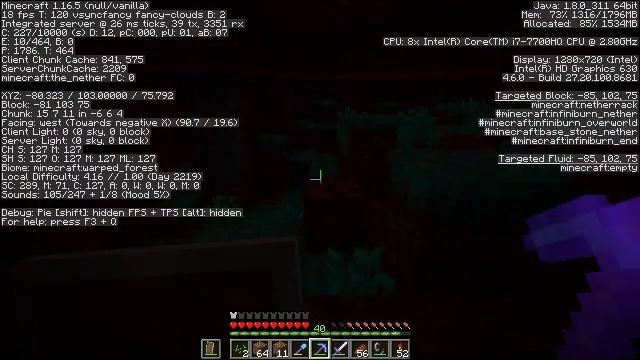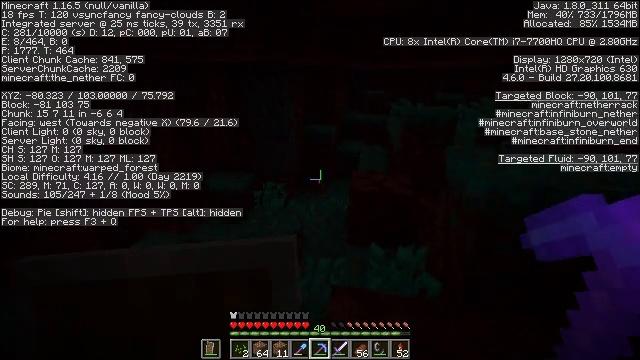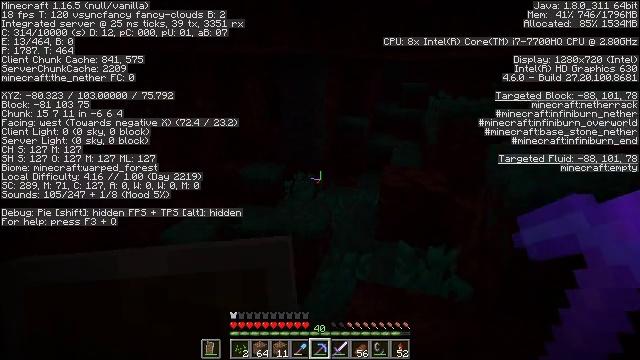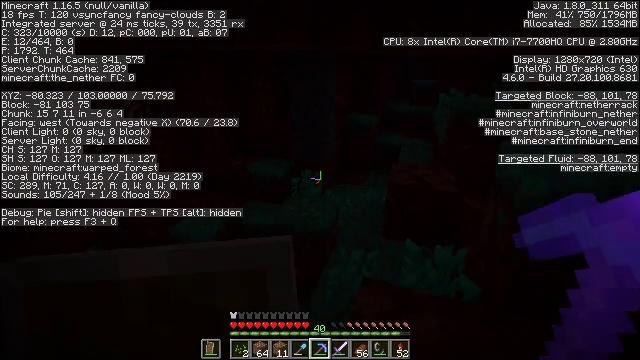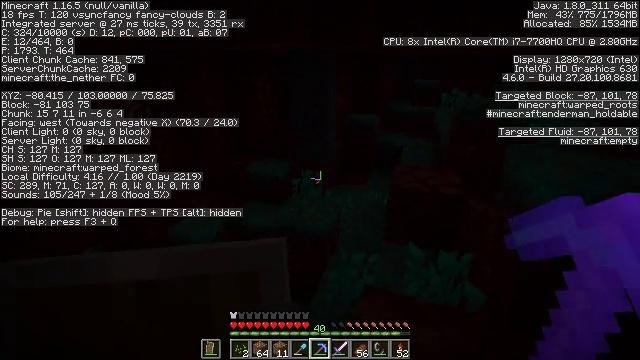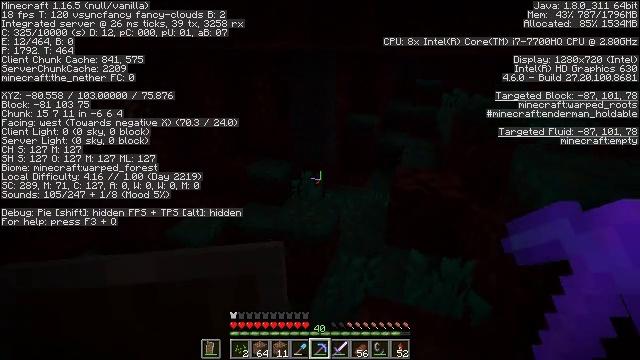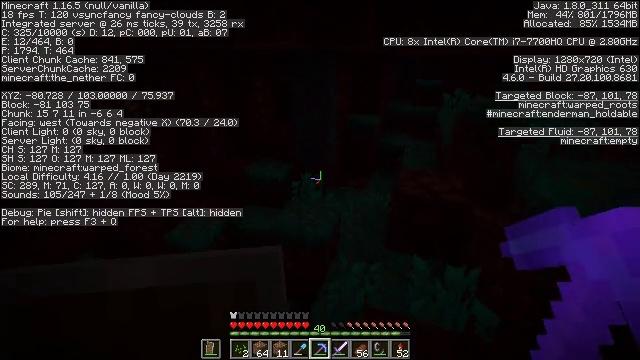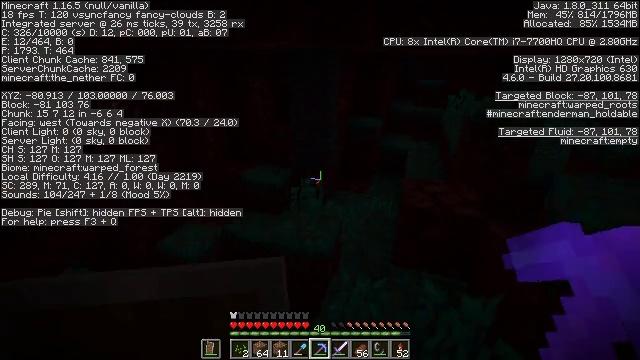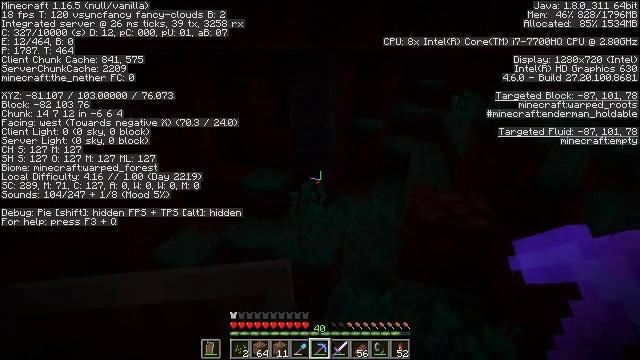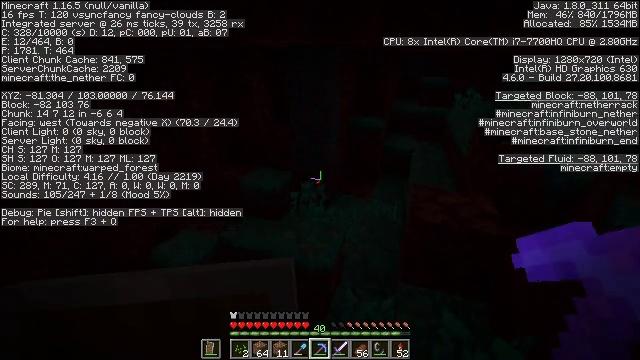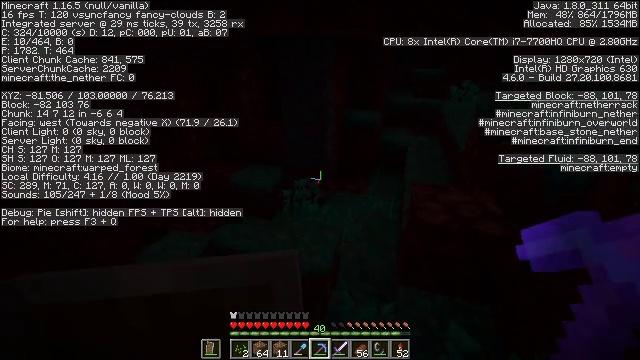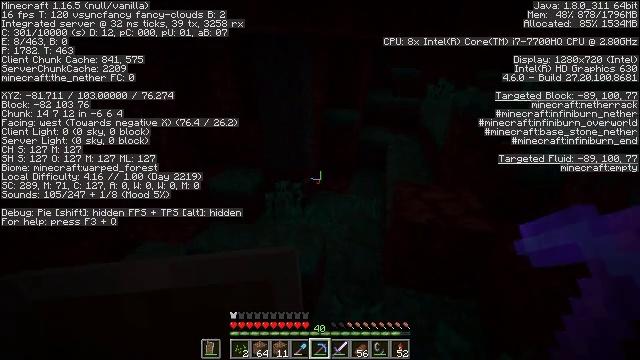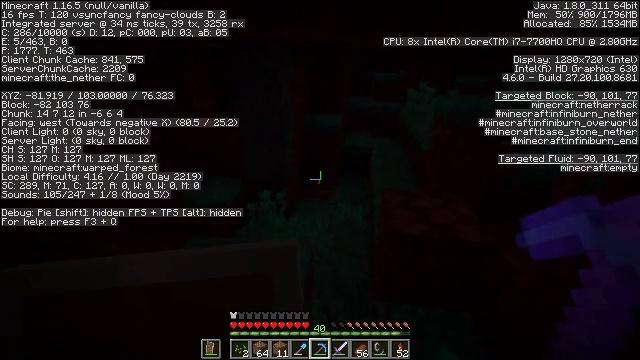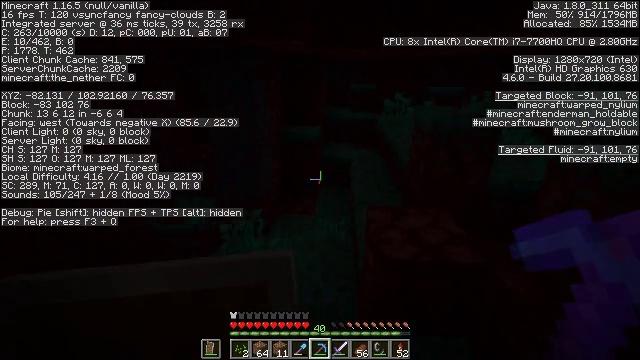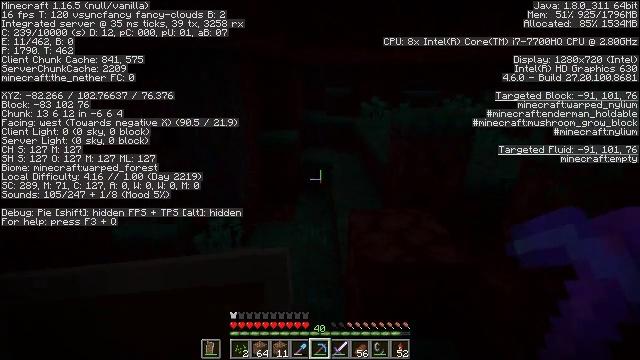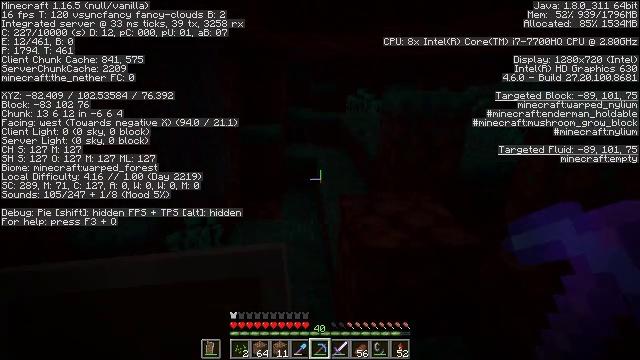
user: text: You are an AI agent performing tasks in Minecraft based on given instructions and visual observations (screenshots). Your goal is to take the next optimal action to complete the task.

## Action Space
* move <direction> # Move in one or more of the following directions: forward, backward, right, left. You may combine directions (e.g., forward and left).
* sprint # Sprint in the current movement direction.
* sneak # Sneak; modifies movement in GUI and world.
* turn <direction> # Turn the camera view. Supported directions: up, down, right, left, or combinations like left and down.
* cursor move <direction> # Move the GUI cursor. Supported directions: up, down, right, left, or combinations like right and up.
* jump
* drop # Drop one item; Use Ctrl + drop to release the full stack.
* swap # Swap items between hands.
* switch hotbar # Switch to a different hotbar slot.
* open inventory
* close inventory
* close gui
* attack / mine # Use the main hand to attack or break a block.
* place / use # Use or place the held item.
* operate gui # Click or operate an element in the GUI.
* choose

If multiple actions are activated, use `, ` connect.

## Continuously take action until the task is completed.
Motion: motion action
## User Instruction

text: Get warped nylium by digging.
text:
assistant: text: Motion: turn left and down
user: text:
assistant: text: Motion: turn left and down
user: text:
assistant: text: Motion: turn left
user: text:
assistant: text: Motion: move forward
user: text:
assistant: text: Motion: move forward
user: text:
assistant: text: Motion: move forward
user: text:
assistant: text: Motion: move forward
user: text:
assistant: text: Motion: move forward
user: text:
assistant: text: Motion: move forward
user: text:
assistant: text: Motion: move forward, turn right and down
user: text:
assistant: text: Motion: move forward, turn right
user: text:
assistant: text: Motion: move forward, turn right and up
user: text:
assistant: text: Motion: move forward, turn right and up
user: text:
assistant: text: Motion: move forward, turn right and up
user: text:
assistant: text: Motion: move forward, turn right
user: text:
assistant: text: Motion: move forward, turn right
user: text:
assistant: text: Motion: move forward, turn right
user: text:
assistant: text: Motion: move forward, turn right
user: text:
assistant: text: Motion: move forward
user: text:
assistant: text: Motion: move forward, turn right
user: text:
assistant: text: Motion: move forward, jump
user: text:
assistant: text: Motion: move forward, jump
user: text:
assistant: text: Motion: move forward, turn right, jump
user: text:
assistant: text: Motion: move forward, turn right and up, jump
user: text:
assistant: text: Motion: move forward, turn right
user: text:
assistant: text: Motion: move forward
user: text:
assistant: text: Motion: move forward
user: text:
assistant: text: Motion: move forward
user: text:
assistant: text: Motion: move forward
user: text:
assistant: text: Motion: move forward